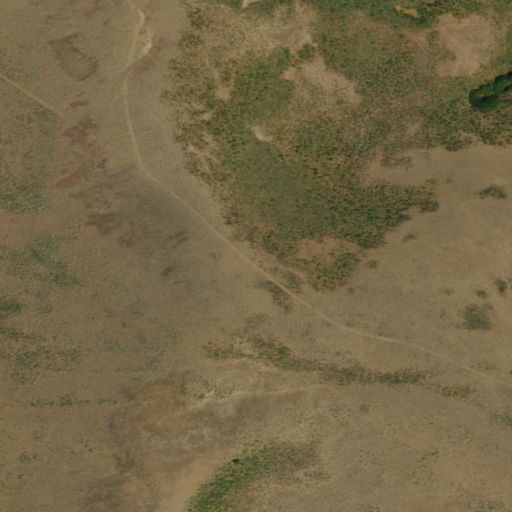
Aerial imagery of ridge(s) in Nevada named Staunton Ridge containing only shrub